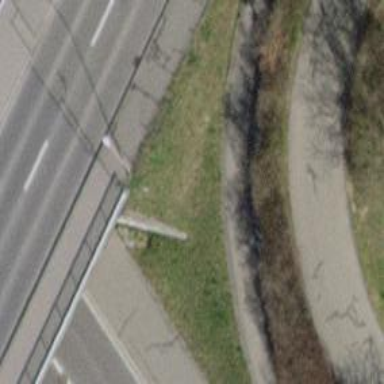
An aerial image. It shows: Paved path.